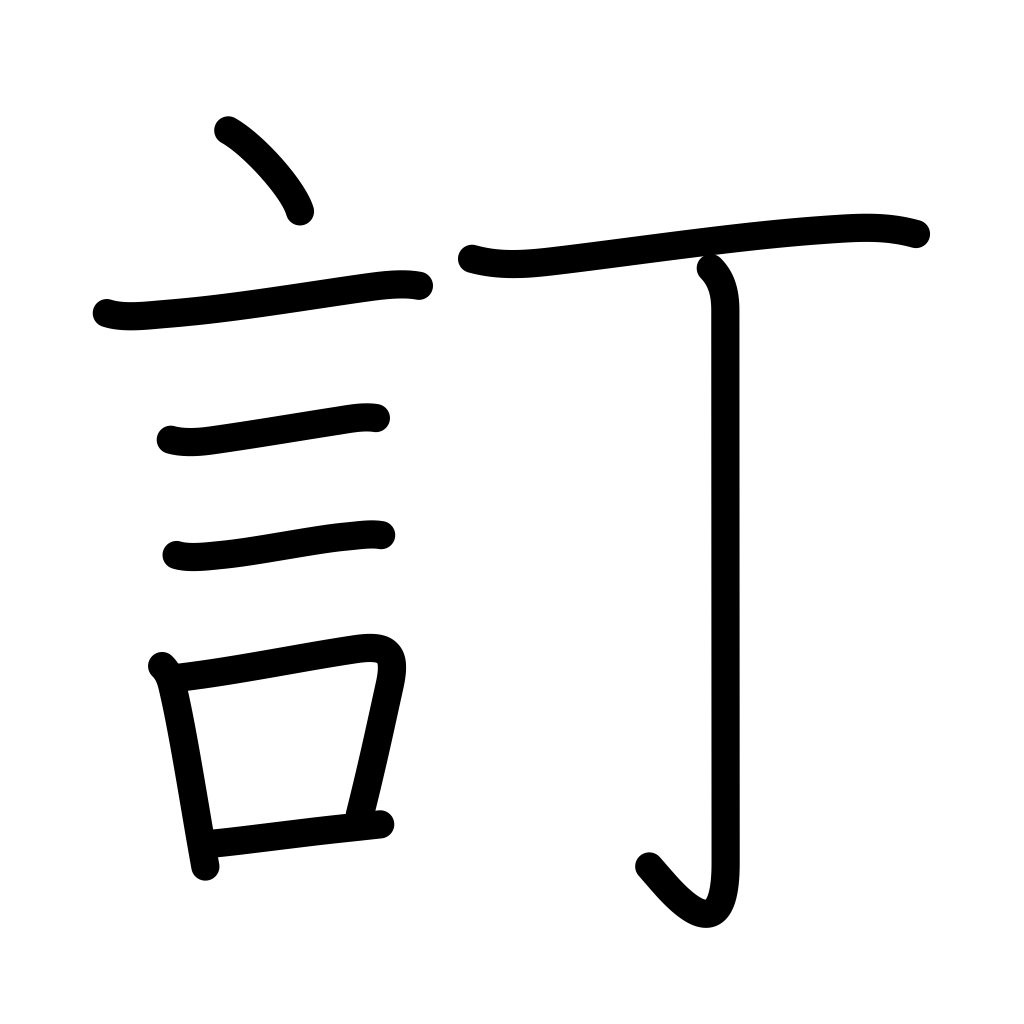
Meaning: revise, correct, decide